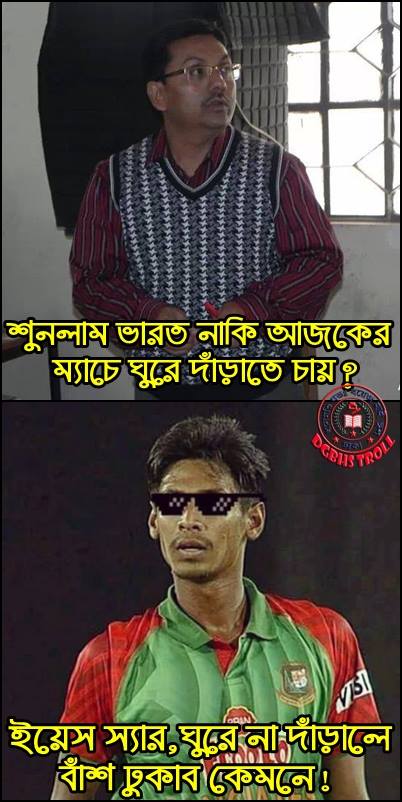
Caption: শুনলাম ভারত নাকি আজকের ম্যাচে ঘুরে দাড়াতে চায় ?    ইয়েস স্যার , ঘুরে না দাড়ালে বাঁশ ঢুকাব কেমনে !
Label: hate